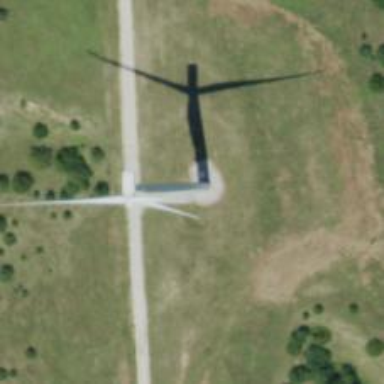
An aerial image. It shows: Wind generator with horizontal axis. The generator is wind turbine.